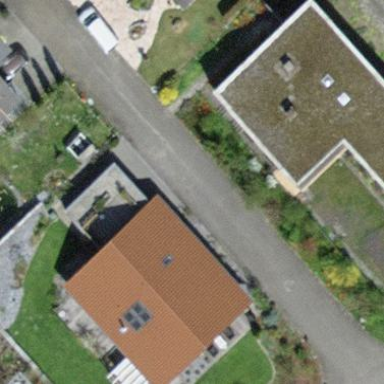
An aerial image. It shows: Simple and straightforward house.